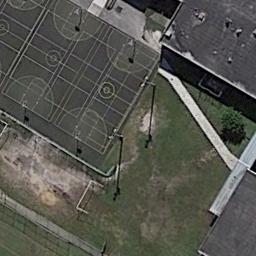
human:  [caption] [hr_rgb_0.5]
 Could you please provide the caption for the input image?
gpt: There are two basketball courts in the middle of grass next to a building .

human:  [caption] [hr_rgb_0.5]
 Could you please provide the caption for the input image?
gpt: The basketball courts on the lawn are next to the building .

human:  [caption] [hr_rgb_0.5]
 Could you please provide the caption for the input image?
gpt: There is a basketball court only half way .

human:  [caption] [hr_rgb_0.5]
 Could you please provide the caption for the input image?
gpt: Three basketball courts on the lawn and a building beside .

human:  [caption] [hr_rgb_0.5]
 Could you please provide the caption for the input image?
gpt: The grass is beside the basketball courts .